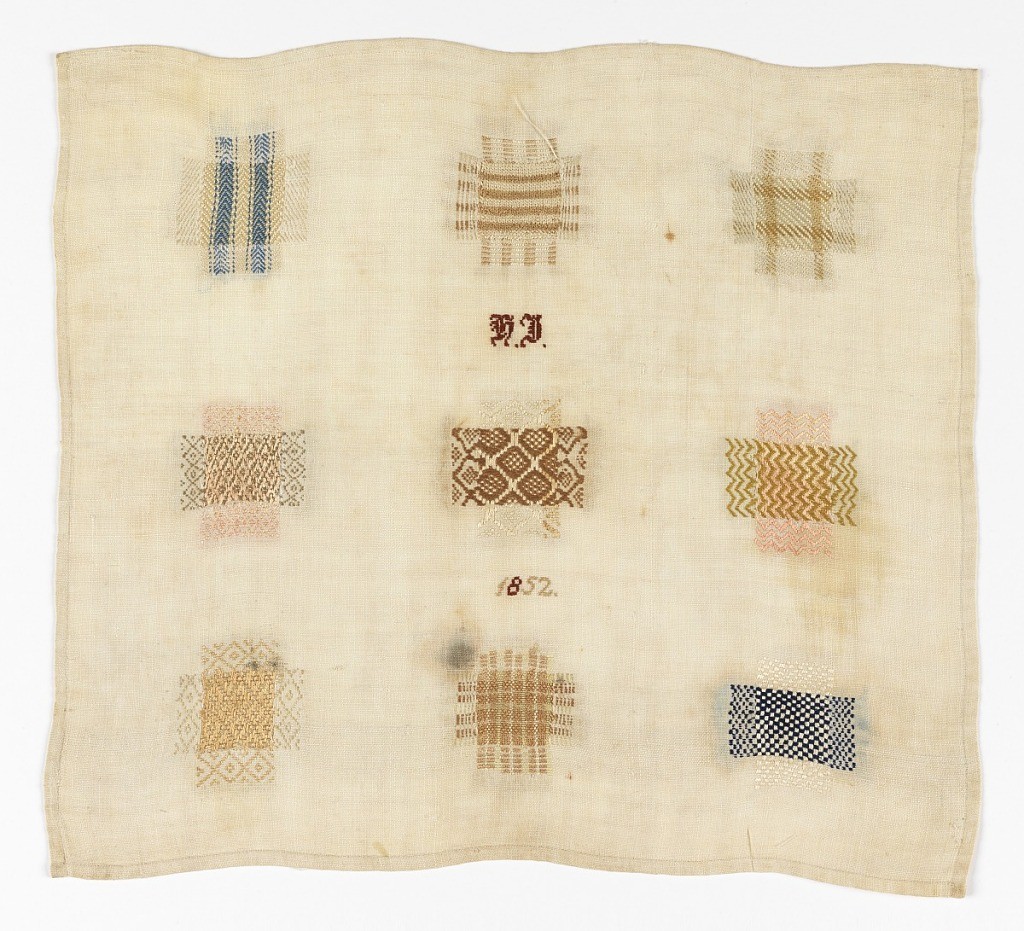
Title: Darning sampler
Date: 1852
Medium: silk embroidery on linen foundation Technique: embroidered in running (pattern darning) and cross stitches on plain weave foundation
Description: Nine darning squares with initials and date in the center.  One square simulates knitting.